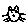
Label: cat